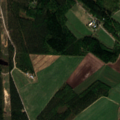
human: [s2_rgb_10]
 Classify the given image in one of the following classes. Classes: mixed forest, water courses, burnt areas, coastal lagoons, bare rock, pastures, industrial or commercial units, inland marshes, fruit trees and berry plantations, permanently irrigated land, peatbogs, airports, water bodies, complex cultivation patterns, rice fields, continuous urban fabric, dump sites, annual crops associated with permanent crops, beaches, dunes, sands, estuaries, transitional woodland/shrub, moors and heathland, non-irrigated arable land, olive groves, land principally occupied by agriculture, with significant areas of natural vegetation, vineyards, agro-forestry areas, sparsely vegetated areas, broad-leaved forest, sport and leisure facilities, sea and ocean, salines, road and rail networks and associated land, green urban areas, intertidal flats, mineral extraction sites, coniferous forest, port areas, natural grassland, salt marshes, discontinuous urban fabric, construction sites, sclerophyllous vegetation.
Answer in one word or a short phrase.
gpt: non-irrigated arable land, land principally occupied by agriculture, with significant areas of natural vegetation, coniferous forest, mixed forest, transitional woodland/shrub